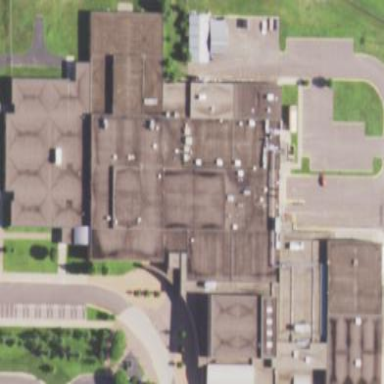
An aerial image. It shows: School building.